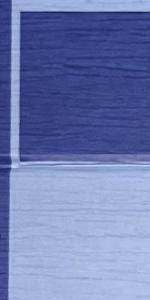
Label: Empty